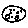
Label: moon